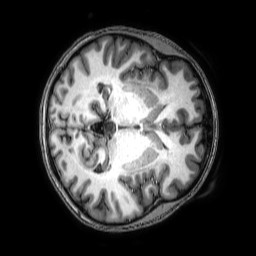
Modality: T1w
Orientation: axial
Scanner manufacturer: philips
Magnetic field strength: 3 T
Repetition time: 0.008 s
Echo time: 0.003574 s